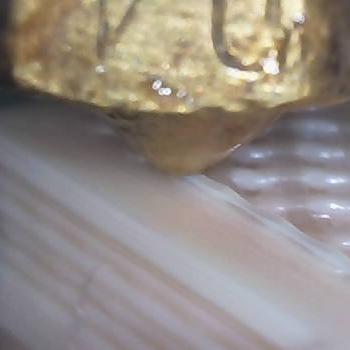
Flow rate: 42%